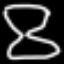
Label: hourglass